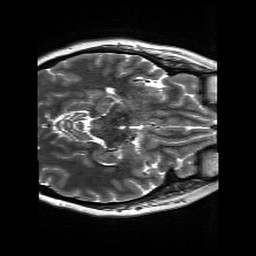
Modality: T2w
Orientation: axial
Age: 35
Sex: female